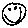
Label: smiley face